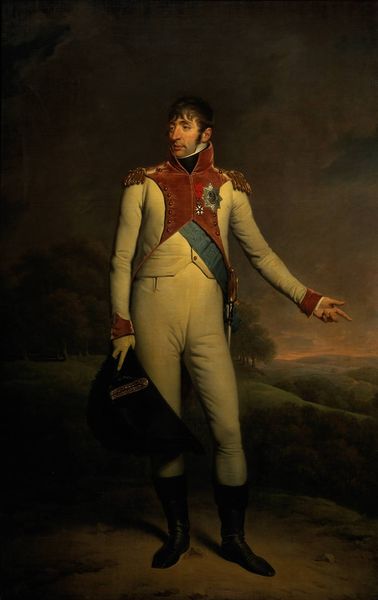
Titel: Louis Bonaparte, König von Holland von 1808 bis 1810
Künstler: Charles Howard Hodges
Standort: Amsterdam
Institution: Rijksmuseum
Schlagwörter: baum, blau, blätter, dunkel, gemälde, hand, himmel, laub, mann, schatten, weiß, wolken, bäume, gelb, grün, landschaft, ocker, bewegung, braun, finger, frankreich, geste, haar, handschuh, hell, hintergrund, hut, licht, nacht, nase, orange, profil, schwarz, stirn, ausblick, blick, gras, rot, wiese, wolke, beige, mode, rock, anzug, hose, jacke, jung, arm, arme, falten, halten, inkarnat, kragen, silber, stehen, bildnis, hände, portrait, porträt, öl, erde, ferne, horizont, hügel, natur, sonnenaufgang, weite, busch, büsche, gebüsch, wiesen, auge, haare, kostüm, pose, realismus, stehend, adel, klassizismus, locken, wald, reiter, bewölkt, schärpe, düster, schuhe, berge, sonnenuntergang, monochrom, beleuchtung, romantik, men, zeigefinger, zeigen, revers, sakko, weste, stern, pleinair, draußen, gala, schnitt, säbel, uniform, soldat, waffe, epauletten, napoleon, abzeichen, adeliger, armbewegung, ausgebreitet, bruststern, degen, dreispitz, entgegengesetzt, gestik, helm, kontrsat, koteletten, kreiger, lichht, manschette, manschetten, medallie, medallien, napo, offizier, orden, posieren, proträt, scherpe, schlaglicht, schulterklappen, soldat offizier, stehkragen, stiefel, stratege, uniformrock, ganzfigur, krieger, suit, troddeln, david, boots, zweispitz, franzose, preusse, gerome, bonaparte, schulterpolster, dreizack, standing, bonapart, keiser, en-face, zeihefinger, leuchtende kleidung, völkerschlacht, preuse